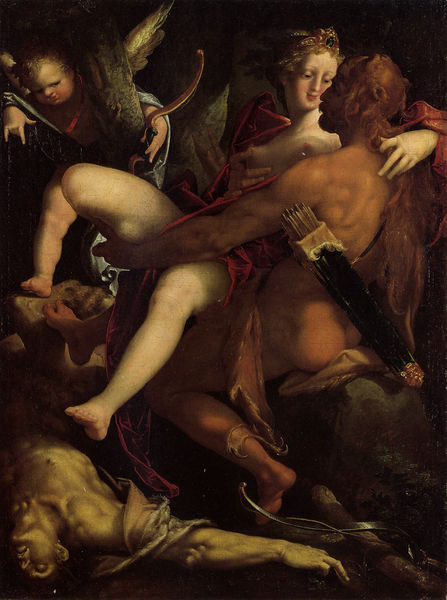
Titel: Herkules, Deianeira und der tote Zentaur Nessus
Künstler: Bartholomäus Spranger
Standort: Wien
Institution: Kunsthistorisches Museum
Schlagwörter: akt, baum, dunkel, felsen, flügel, gemälde, gott, hand, haut, kampf, mann, nackt, rubens, schatten, umhang, weiß, grün, menschen, sitzen, bewegung, braun, brust, busen, finger, frau, frisur, haar, hell, licht, männer, schwarz, säule, ölbild, rot, schleier, tuch, hochformat, jung, arm, arme, barock, gesicht, inkarnat, leiche, mensch, mord, stein, tod, tot, toter, tragen, bild, bildnis, hände, busch, boden, gewand, haare, mantel, stoff, kind, paar, pflanze, diadem, krone, locken, prinzessin, schulter, engel, putte, putto, beine, fell, bein, farbig, füße, hintern, liebe, umarmung, düster, bogen, fels, detail, muskeln, grimmig, nackte, junge, greis, ideal, sex, hass, raub, dynamik, mythologie, orgie, jagd, sieg, liebespaar, verführung, jüngling, jäger, leichnam, antik, götter, muskel, satyr, mythos, pan, eros, venus, königin, hörner, bänder, amor, schütze, ferse, mars, köcher, psyche, putti, pfeil, mitnehmen, pfeile, schießen, cupido, armor, europa, stehlen, betrug, hephaistos, flüge, pfeil und bogen, amoren, hochformatig, bussch, elena, prosperpina, rauben, simson, kächer, liebepaar, ateufel